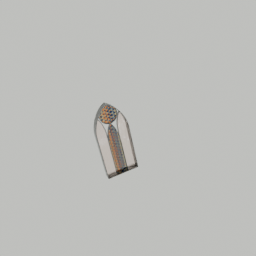
Label: architecture